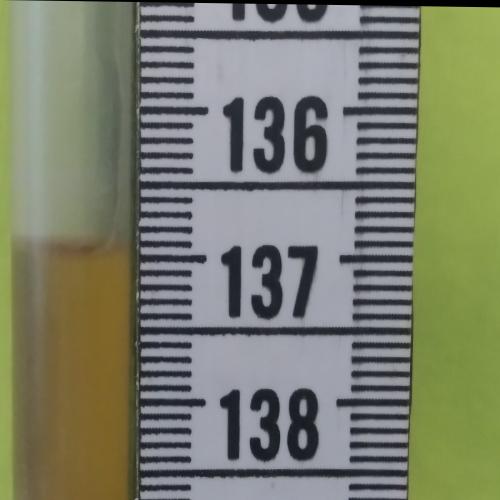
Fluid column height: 136.9 cm